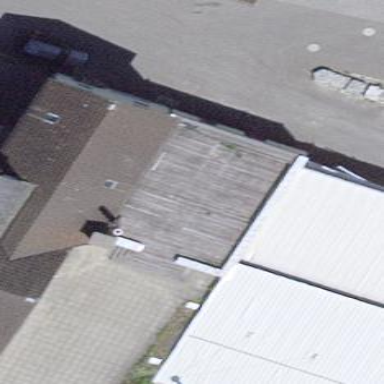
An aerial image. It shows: Industrial building.